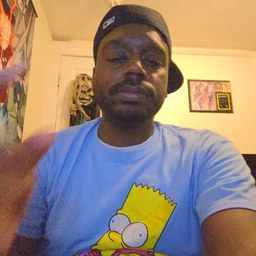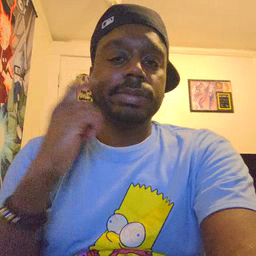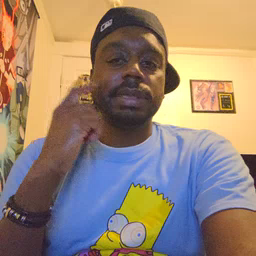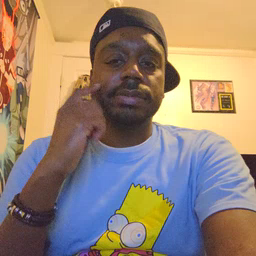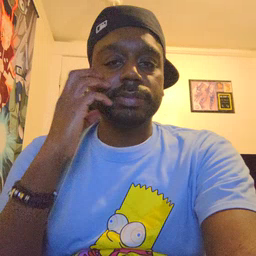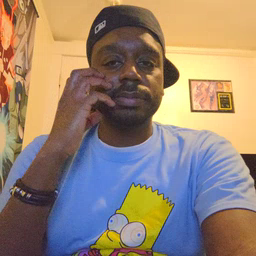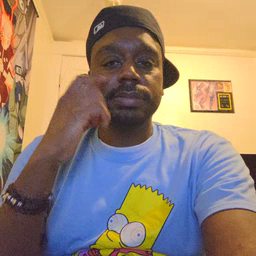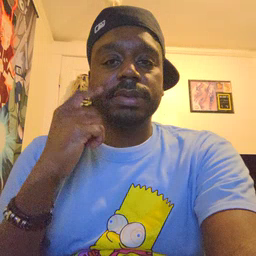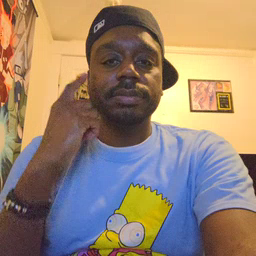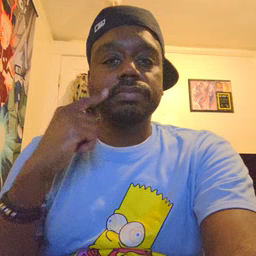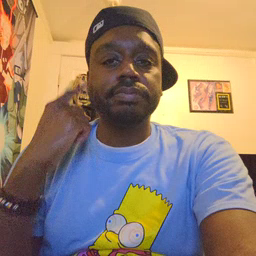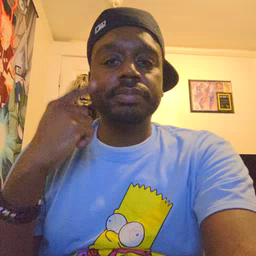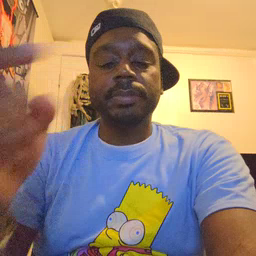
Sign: cheek